Current action and preconditions to check: trajectory_clear

Your task: For each precondition in the list above, predict whether it will hold at this action.

Consider the current scene as observed from the mobile robot's camera, and analyze the predicted future states of all dynamic agents (e.g., people, animals, vehicles, or any moving entities) within the NEXT SECOND.

IMPORTANT: Only answer "very likely" if you are absolutely certain—based on strong, clear evidence—that a dynamic agent will violate the precondition in the predicted future state. Do NOT answer "very likely" for unlikely, ambiguous, or low-probability risks.

Ask yourself for each precondition: Is there a high probability, with clear and convincing evidence, that the predicted future states of any dynamic agent will interfere with the predicted future state of the currently executing action within the NEXT SECOND, causing that precondition to fail?

Assess the risk level based on these predictions. Use "likely" or "very likely" if motions create a clear risk of interference.

Use "neutral" or "improbable" if agents are nearby but their predicted paths are clearly diverging or non-conflicting.

Failure Risk Categories: "very improbable", "improbable", "neutral", "likely", "very likely"

Answer Format: Output ONLY the probability_of_failure value from these categories: "very improbable", "improbable", "neutral", "likely", "very likely"

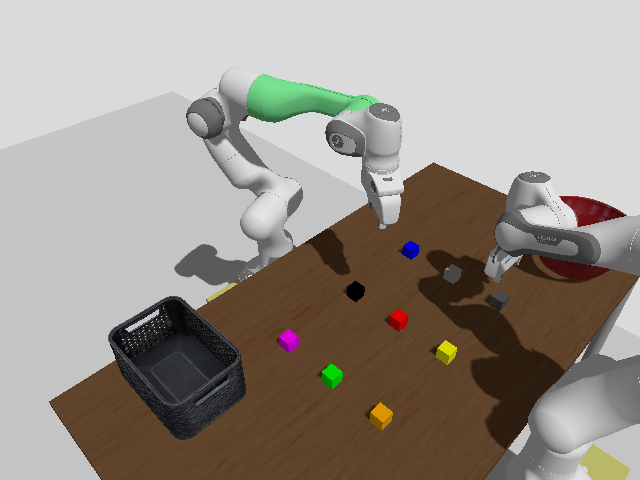

Answer: very improbable